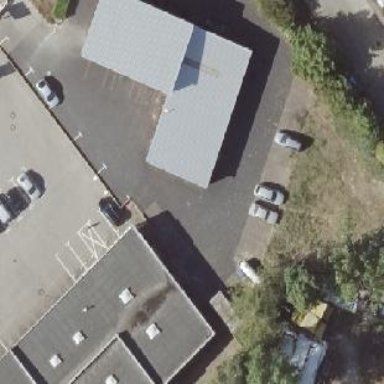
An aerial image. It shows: Commercial building with skillion roof shape.